Question: I was wondering if there is any options to make following picture which are outputs of 'sns.heatmap(df)' subplots :

I've just found one relevant answer <URL> which is suggested by using 'zsmooth':
'''
data = [go.Heatmap(z=[[1, 20, 30],
[20, 1, 60],
[30, 60, 1]],
zsmooth = 'best')]
iplot(data)
'''
The snippet of my codes which I used 'seaborn' are following:
'''
#plotting all columns ['A','B','C'] in-one-window side by side
fig, axes = plt.subplots(nrows=1, ncols=3 , figsize=(20,10))
plt.subplot(131)
sns.heatmap(df1, vmin=-1, vmax=1, cmap ="coolwarm", linewidths=.75 , linecolor='black', cbar=True , cbar_kws={"ticks":[-1.0,-0.75,-0.5,-0.25,0.00,0.25,0.5,0.75,1.0]})
fig.axes[-1].set_ylabel('[MPa]', size=20) #cbar_kws={'label': 'Celsius'}
plt.title('A', fontsize=12, color='black', loc='center', style='italic')
plt.axis('off')
plt.subplot(132)
sns.heatmap(df2, vmin=-1, vmax=1, cmap ="coolwarm", linewidths=.75 , linecolor='black', cbar=True , cbar_kws={"ticks":[-1.0,-0.75,-0.5,-0.25,0.00,0.25,0.5,0.75,1.0]})
fig.axes[-1].set_ylabel('[Mpa]', size=20) #cbar_kws={'label': 'Celsius'}
plt.title('B', fontsize=12, color='black', loc='center', style='italic')
plt.axis('off')
plt.subplot(133)
sns.heatmap(df3, vmin=-40, vmax=150, cmap ="coolwarm" , linewidths=.75 , linecolor='black', cbar=True , cbar_kws={"ticks":[-40,150,-20,0,25,50,75,100,125]})
plt.title('C', fontsize=12, color='black', loc='center', style='italic')
plt.axis('off')
plt.suptitle(f'Analysis of data in cycle Nr.: {count}', color='yellow', backgroundcolor='black', fontsize=48, fontweight='bold')
plt.subplots_adjust(top=0.7, bottom=0.3, left=0.05, right=0.95, hspace=0.2, wspace=0.2)
plt.savefig(f'{i}/{i}{i}{count}.png')
plt.show()
'''
is I'm not sure if can i use it since it calls following library while mine is another. it would be great if someone explain me if it's possible and how can I implement it on my snippet?
'''
from plotly.offline import download_plotlyjs, init_notebook_mode, plot
import plotly.graph_objs as go
'''
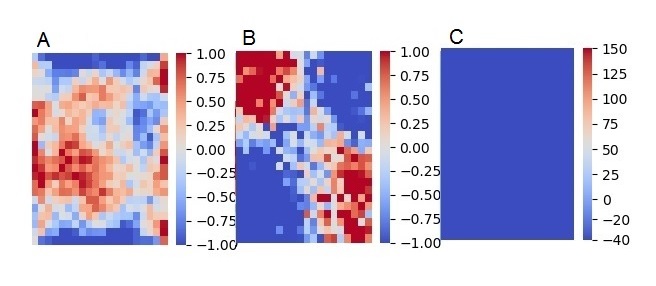
Answer: The question you linked uses plotly. If you don't want to use that and want to simply smooth the way your data looks, I suggest just using a gaussian filter using scipy.
At the top, import
'''
from scipy.ndimage.filters import gaussian_filter
'''
Then use it like this:
'''
df3_smooth = gaussian_filter(df3, sigma=1)
sns.heatmap(df3_smooth, vmin=-40, vmax=150, cmap ="coolwarm" , cbar=True , cbar_kws={"ticks":[-40,150,-20,0,25,50,75,100,125]})
'''
You can change the amount of smoothing, using e.g. 'sigma=3', or any other number that gives you the amount of smoothing you want.
Keep in mind that that will also "smooth out" any maximum data peaks you have, so your minimum and maximum data will not be the same that you specified in your normalization anymore. To still get good looking heatmaps I would suggest not using fixed values for your 'vmin' and 'vmax', but:
'''
sns.heatmap(df3_smooth, vmin=np.min(df3_smooth), vmax=np.max(df3_smooth), cmap ="coolwarm" , cbar=True , cbar_kws={"ticks":[-40,150,-20,0,25,50,75,100,125]})
'''